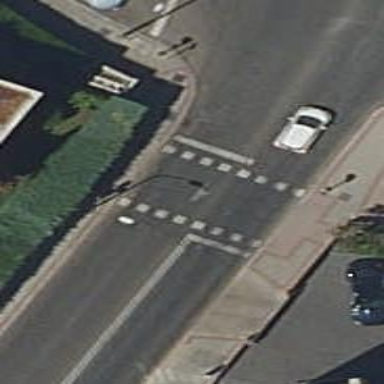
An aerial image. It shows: Crossing with traffic signals.